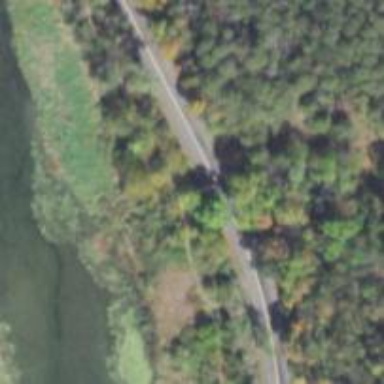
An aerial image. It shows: Path leading to bridge.